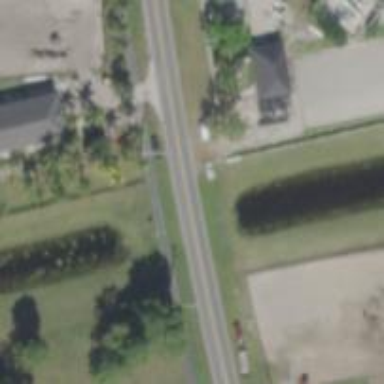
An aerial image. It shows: Culvert underpass for canal.